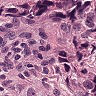
Metastatic tissue present: yes